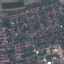
Land use / land cover: Residential